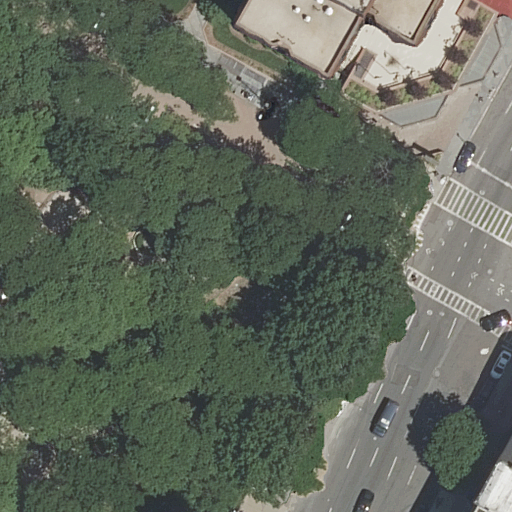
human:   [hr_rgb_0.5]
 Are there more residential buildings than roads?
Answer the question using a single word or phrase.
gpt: no

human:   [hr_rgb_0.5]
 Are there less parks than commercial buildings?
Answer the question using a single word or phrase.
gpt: no

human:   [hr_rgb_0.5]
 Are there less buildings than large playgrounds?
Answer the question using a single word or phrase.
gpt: no

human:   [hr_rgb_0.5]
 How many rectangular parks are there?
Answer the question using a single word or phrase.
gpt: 1

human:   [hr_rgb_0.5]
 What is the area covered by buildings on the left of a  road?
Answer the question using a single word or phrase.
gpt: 0m2

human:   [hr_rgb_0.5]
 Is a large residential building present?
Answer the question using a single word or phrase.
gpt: yes

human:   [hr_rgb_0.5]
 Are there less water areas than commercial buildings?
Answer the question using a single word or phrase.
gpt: no

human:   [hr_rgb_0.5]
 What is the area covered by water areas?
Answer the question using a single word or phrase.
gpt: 0m2

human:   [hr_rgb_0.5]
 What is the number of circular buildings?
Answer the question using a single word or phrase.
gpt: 0

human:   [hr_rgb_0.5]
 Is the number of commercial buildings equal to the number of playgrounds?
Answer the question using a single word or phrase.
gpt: no

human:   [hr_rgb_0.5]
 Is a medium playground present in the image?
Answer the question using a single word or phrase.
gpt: no

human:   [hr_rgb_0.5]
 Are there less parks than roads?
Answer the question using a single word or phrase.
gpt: yes

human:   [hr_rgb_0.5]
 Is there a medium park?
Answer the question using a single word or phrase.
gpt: no

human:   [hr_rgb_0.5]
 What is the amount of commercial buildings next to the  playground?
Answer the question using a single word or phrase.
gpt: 0

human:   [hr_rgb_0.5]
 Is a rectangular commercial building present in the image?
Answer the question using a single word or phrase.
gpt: no

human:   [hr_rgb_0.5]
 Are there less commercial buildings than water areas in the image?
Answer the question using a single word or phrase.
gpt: no

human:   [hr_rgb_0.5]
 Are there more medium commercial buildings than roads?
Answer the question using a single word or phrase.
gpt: no

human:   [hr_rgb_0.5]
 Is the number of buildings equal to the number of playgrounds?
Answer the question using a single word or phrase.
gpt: no

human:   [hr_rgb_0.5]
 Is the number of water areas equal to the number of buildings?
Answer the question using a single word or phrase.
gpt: no

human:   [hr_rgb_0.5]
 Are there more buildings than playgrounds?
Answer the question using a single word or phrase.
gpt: yes

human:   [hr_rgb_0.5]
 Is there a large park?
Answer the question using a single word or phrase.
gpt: no

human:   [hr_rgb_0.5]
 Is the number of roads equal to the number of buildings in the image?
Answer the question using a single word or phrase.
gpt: no

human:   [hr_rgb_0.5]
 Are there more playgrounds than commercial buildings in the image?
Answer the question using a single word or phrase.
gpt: yes

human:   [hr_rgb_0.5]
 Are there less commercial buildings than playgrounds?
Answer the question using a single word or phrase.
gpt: yes

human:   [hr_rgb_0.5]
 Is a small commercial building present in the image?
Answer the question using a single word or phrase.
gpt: no

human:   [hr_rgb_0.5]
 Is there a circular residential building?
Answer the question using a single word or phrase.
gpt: no

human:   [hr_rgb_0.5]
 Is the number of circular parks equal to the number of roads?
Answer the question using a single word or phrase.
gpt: no

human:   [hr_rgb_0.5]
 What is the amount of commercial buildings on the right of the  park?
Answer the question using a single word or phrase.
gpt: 0

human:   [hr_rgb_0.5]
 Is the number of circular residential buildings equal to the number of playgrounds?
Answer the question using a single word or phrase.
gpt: no

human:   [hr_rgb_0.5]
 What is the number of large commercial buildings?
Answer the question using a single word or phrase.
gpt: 0

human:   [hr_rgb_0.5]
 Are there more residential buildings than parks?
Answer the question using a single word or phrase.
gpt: yes

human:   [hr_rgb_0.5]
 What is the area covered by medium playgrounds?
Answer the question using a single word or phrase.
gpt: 0m2

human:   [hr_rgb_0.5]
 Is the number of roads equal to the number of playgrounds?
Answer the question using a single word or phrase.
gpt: no

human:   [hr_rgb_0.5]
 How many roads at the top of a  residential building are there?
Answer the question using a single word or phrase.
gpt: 20

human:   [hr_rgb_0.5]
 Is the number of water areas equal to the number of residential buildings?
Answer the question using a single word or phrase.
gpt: no

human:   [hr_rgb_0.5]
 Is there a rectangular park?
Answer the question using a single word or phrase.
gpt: yes